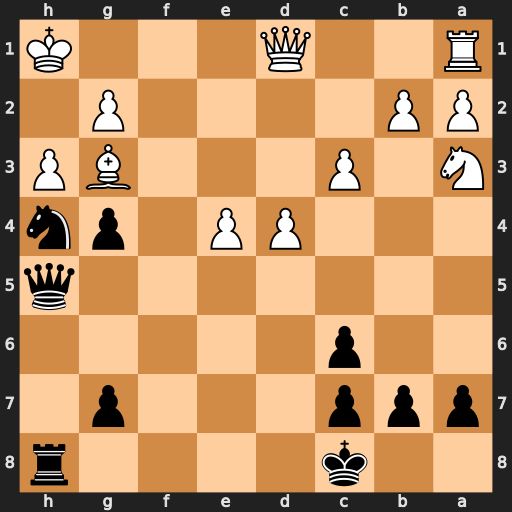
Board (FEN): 2k4r/ppp3p1/2p5/7q/3PP1pn/N1P3BP/PP4P1/R2Q3K
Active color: b
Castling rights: -
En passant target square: -
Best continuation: Nxg2 Qg1 Qxh3+ Qh2 Nf4 Rg1 Ne2 Rg2 Nxg3+